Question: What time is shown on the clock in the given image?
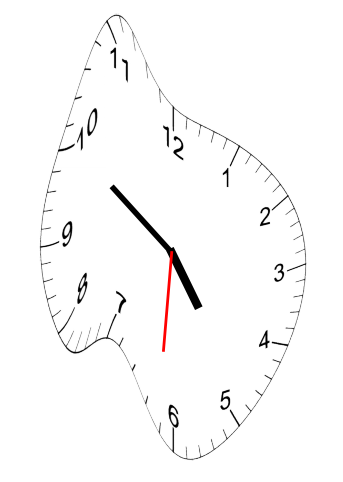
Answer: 04:50:31